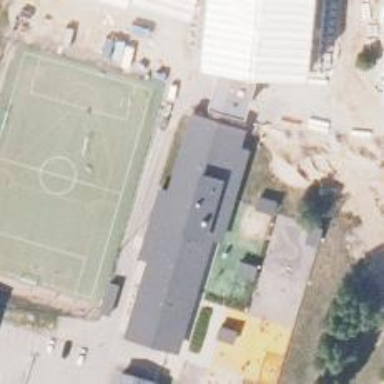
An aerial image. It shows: Kindergarten.